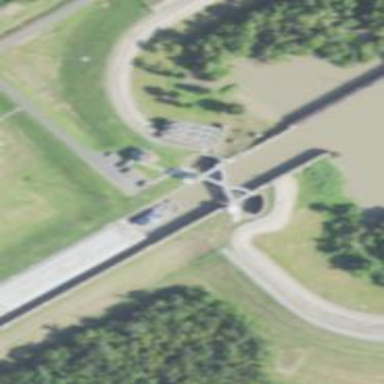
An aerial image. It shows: Lock gate on waterway.